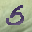
Label: 5